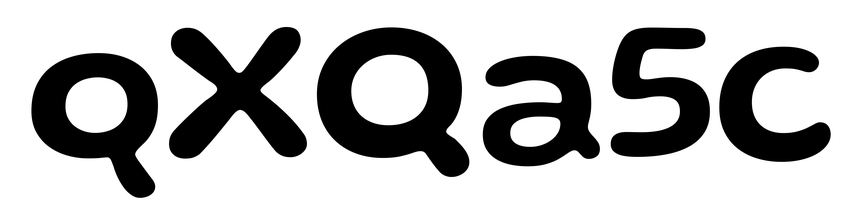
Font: Gluten_Medium